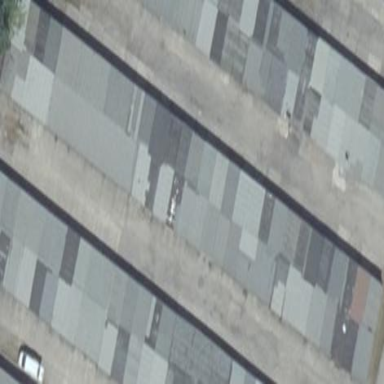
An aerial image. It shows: Group of garages.